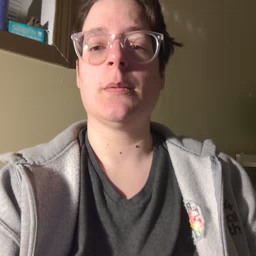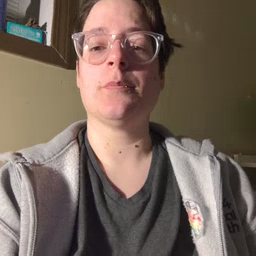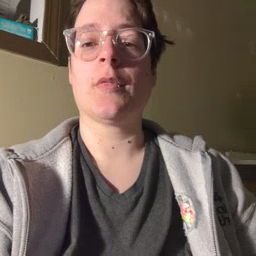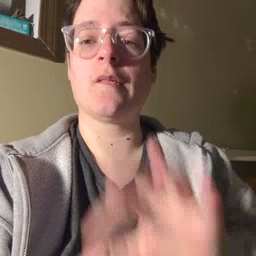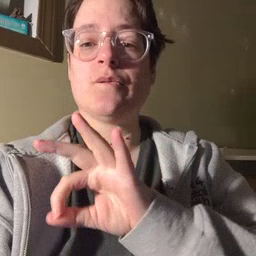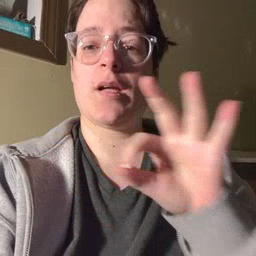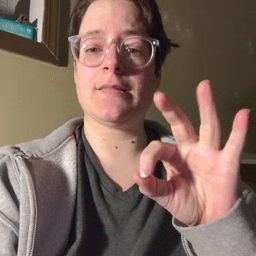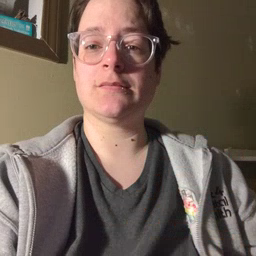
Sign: frenchfries